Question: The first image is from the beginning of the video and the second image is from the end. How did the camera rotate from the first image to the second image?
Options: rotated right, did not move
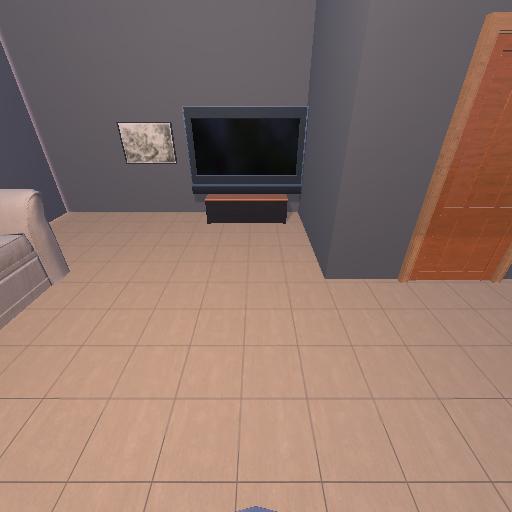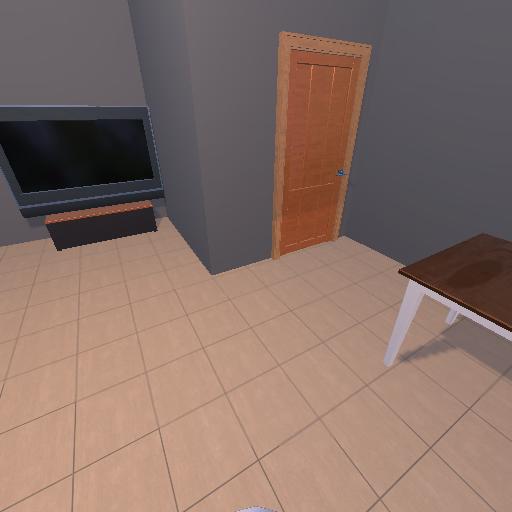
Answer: rotated right